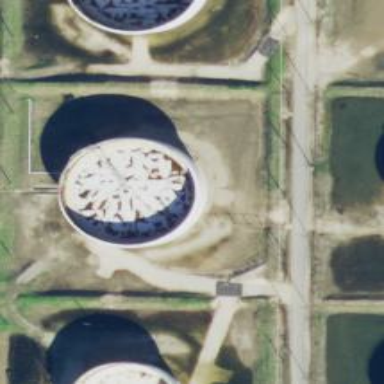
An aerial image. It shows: Storage tank which is man-made and housed in building.